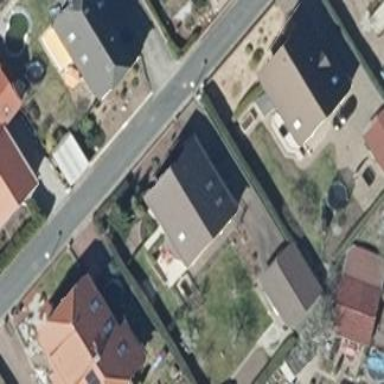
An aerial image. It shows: House with gabled roof oriented along the building.